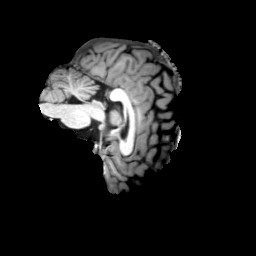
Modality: T1w
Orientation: sagittal
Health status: ill
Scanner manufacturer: siemens
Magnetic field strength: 3 T
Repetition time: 2 s
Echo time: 0.00303 s